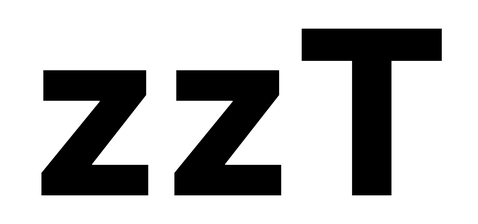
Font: Inter_ExtraBold